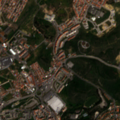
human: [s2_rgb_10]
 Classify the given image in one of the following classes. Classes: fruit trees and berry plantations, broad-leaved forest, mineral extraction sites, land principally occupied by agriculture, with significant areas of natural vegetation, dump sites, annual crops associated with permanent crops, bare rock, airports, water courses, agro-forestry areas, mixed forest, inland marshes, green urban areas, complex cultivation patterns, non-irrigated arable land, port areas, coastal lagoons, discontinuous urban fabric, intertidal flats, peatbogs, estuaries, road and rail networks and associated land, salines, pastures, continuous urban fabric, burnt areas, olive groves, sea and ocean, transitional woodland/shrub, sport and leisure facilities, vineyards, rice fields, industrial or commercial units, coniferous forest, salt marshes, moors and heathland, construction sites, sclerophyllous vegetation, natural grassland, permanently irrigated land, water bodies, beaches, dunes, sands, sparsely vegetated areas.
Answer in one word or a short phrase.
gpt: discontinuous urban fabric, land principally occupied by agriculture, with significant areas of natural vegetation